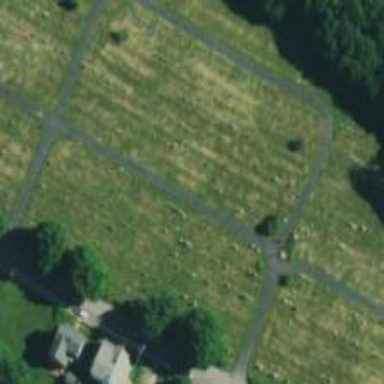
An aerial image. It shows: Cemetery.